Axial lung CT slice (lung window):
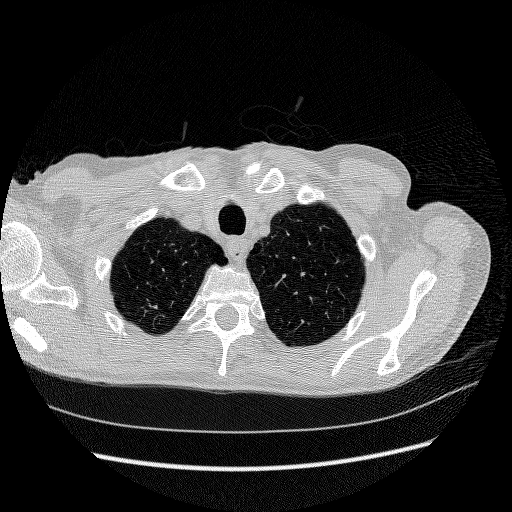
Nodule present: no